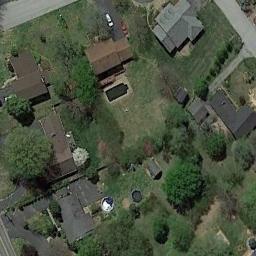
Label: residential